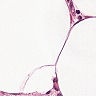
Metastatic tissue present: no